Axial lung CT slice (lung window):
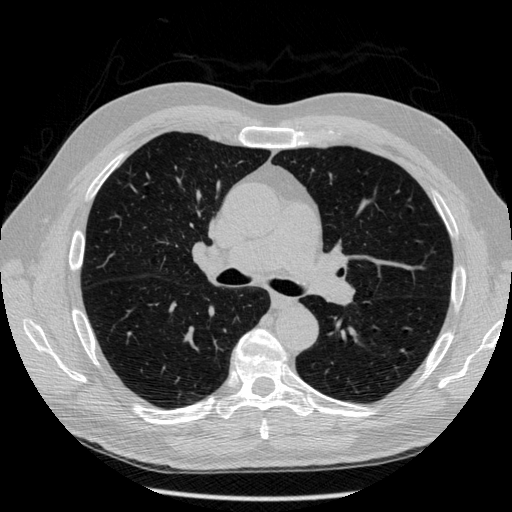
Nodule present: no